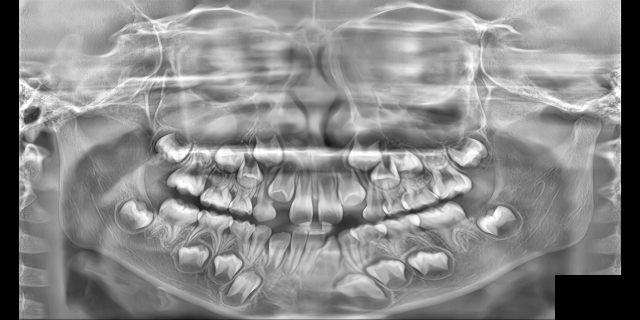
child